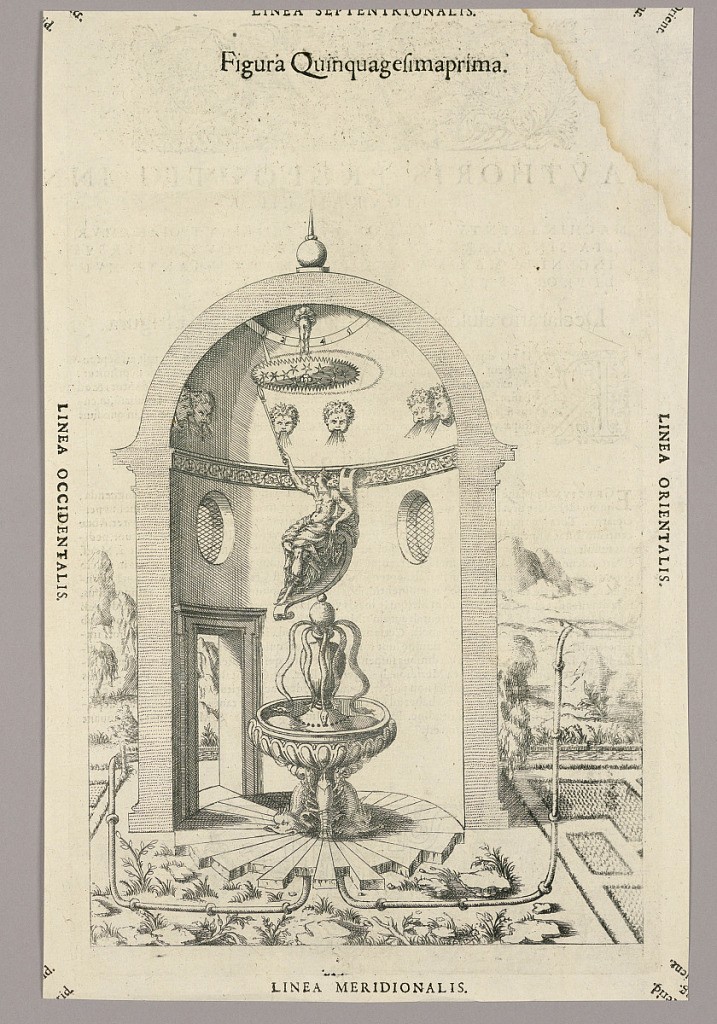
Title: Plate LI from Theatrum instrumentorum et machinarum
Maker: Julio Paschale
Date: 1582
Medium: Woodcut on paper
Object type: Print
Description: Fountain inside a round wind tower; the mechanical system not shown. A lobster and dolphins below, a squid above the bowl. Oval windows in the wall, and a statue above the foundtain. Piper leading into the gardens beyond. Description in Latin on verso of 1949-152-248.